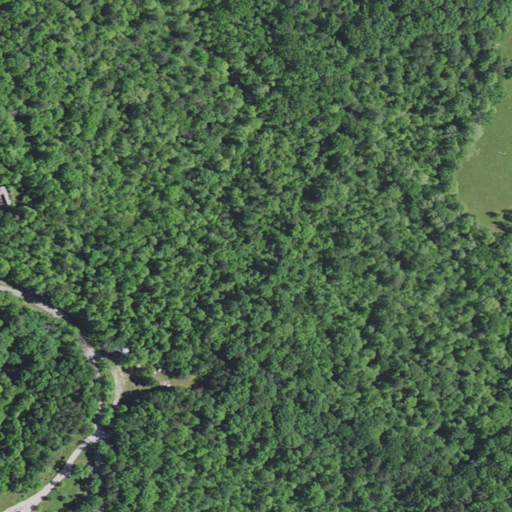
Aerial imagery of ridge(s) in Kentucky named Shumaker Ridge containing deciduous forest, low intensity development, open development, mixed forest, and pasture